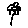
Label: flower